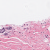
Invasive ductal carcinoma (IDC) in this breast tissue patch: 0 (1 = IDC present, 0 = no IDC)